Question: Find the minimum number of moves required to get from the Tower of Hanoi state described in the figure to the completed state
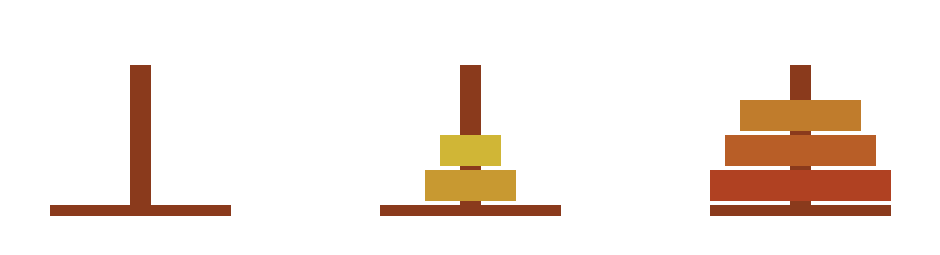
Answer: 3